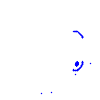
Particle: electron